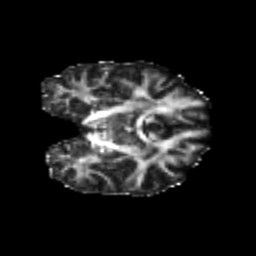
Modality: FA
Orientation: coronal
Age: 22
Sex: female
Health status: healthy
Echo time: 0.074 s